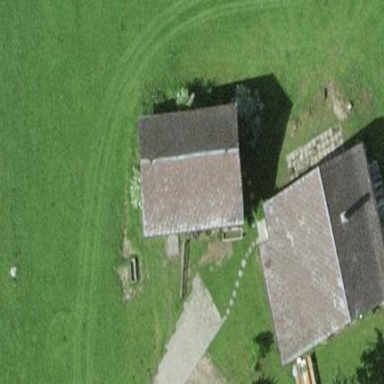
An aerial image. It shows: Gabled roof on farm auxiliary building.